Question: There is a plot which I want to make smooth for better representation. I tried 'scipy.interpolate', however it produced this error:
> raise ValueError("Expect x to be a 1-D sorted array_like.")
ValueError: Expect x to be a 1-D sorted array_like.
'''
import numpy as np
import pandas as pd
import matplotlib.pyplot as plt
from scipy import interpolate
from scipy.interpolate import make_interp_spline
startnm = 550
endnm = 700
y = np.empty((10,))
for aci in range(0, 91, 10):
data = pd.read_csv(f".\30mg-ml-PSQD-withZNO-12-nov-21\{aci}.txt",
delimiter=" ") .to_numpy()[:, [0, 1]]
print(type(data[0, 0]))
starti, endi = 0, 0
for i in range(len(data[:, 0])):
if startnm < float(data[i, 0]) and starti == 0:
starti = i
elif endnm < float(data[i, 0]) and endi == 0:
endi = i
break
y[aci//10] = np.sum(data[starti:endi, 1])
theta = np.linspace(0, np.pi, 19)
output = []
x = []
for i in range(10):
temp0 = y[i]
output.append(temp0*np.cos(theta[i])/y.max())
x.append(temp0*np.sin(theta[i])/y.max())
pass
print(output)
print(x)
plt.title("title")
plt.xlabel("x")
plt.ylabel("y")
plt.plot(x, output,"--")
plt.plot(-np.array(x), output, "--")
x = np.sin(theta)*np.cos(theta)
y = np.cos(theta)*np.cos(theta)
plt.plot(x, y, "r")
plt.grid(color = 'green', linestyle = '--', linewidth = 0.5)
plt.show()
'''
I want to smooth this graph as much as possible. How can I do it?

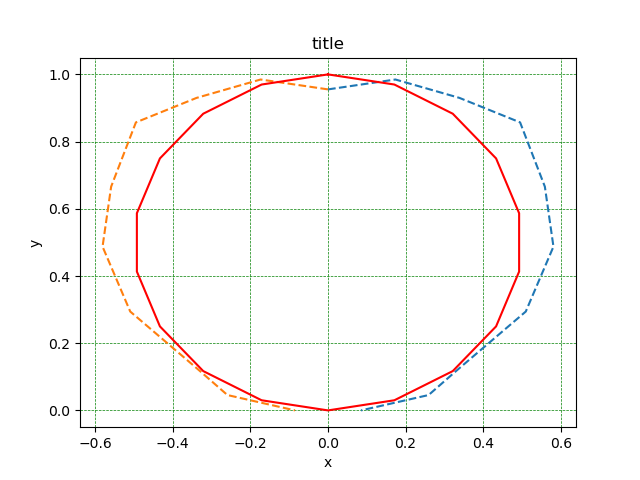
Answer: The error just tells you that the 'x' array needs to be sorted.
Note also that 'make_interp_spline' does not do any smoothing. For that, use 'splrep' .